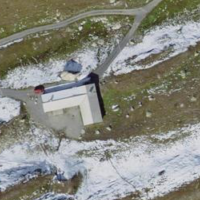
EUNIS habitat code: 26
Species observed at this site:
Eriophorum scheuchzeri